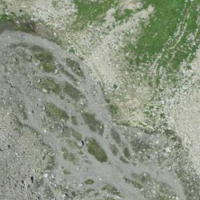
EUNIS habitat code: 48
Species observed at this site:
Carduus defloratus
Achillea nana
Saxifraga aizoides
Adenostyles alpina
Oxyria digyna